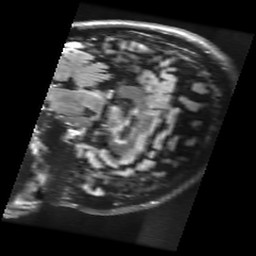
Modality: FLAIR
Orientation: sagittal
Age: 21
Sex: female
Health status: healthy
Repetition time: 12 s
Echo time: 0.09782 s